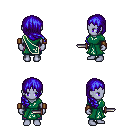
a pixel art fantasy rpg character, female body template, dark elf, purple skin, sash dress, magenta pants, blue right-swept hairstyle, leather bracers, dagger, four views (front, back, left, right), 2x2 character sprite sheet, small pixel art, hard edges, no anti-aliasing